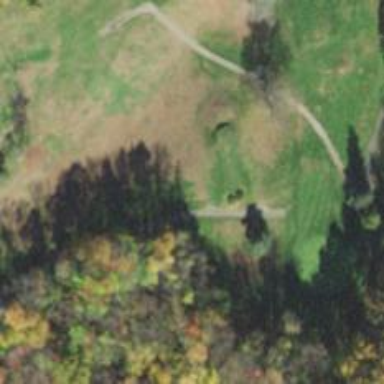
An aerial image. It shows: Path for golf carts.